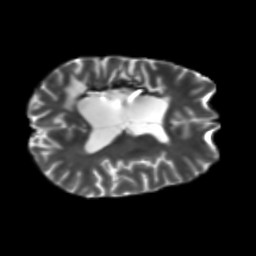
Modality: T2w
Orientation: axial
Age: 31
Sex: female
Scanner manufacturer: siemens
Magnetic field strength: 3 T
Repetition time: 5.47 s
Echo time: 0.0854 s